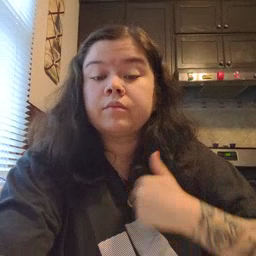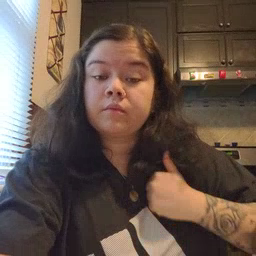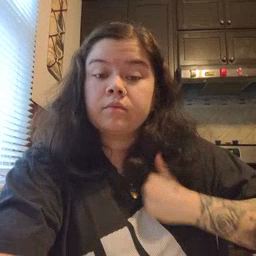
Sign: bath